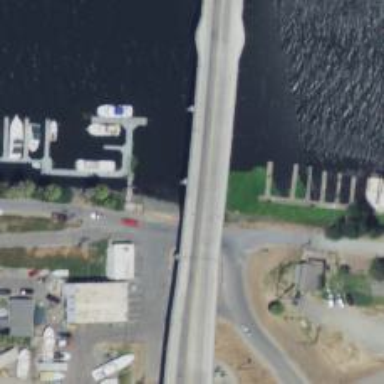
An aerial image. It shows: Tertiary road passing over bridge.